Question: I have such folder structure in my django site theme:

---
index file load the style.css and the style.css should load my bg.jpg,I do this in style.css:
'''
body {
background:#fff url('../images/images/bg.jpg') repeat-x;
}
'''
but it doesn't work,I,ve tryed this,too:
'''
body {
background:#fff url('sitestatic/images/images/bg.jpg') repeat-x;
}
'''
css URL : /sitestatic/css/style.css
image URL : /sitestatic/images/images/bg.jpg
how can I load this picture via style.css?
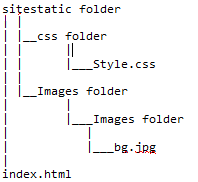
Answer: You may want to read the documentation about <URL>.